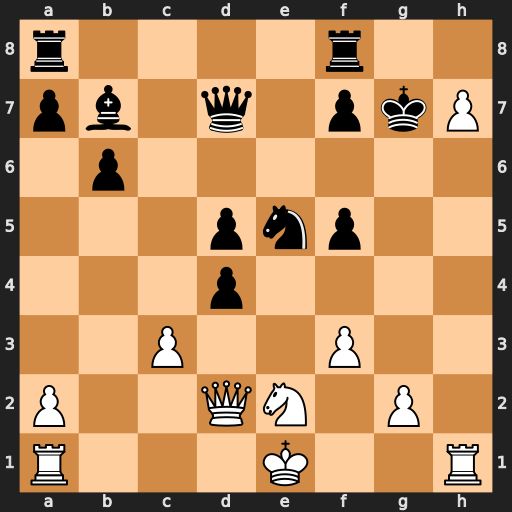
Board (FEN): r4r2/pb1q1pkP/1p6/3pnp2/3p4/2P2P2/P2QN1P1/R3K2R
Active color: w
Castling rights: KQ
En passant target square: -
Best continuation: Qh6+ Kh8 Qf6#